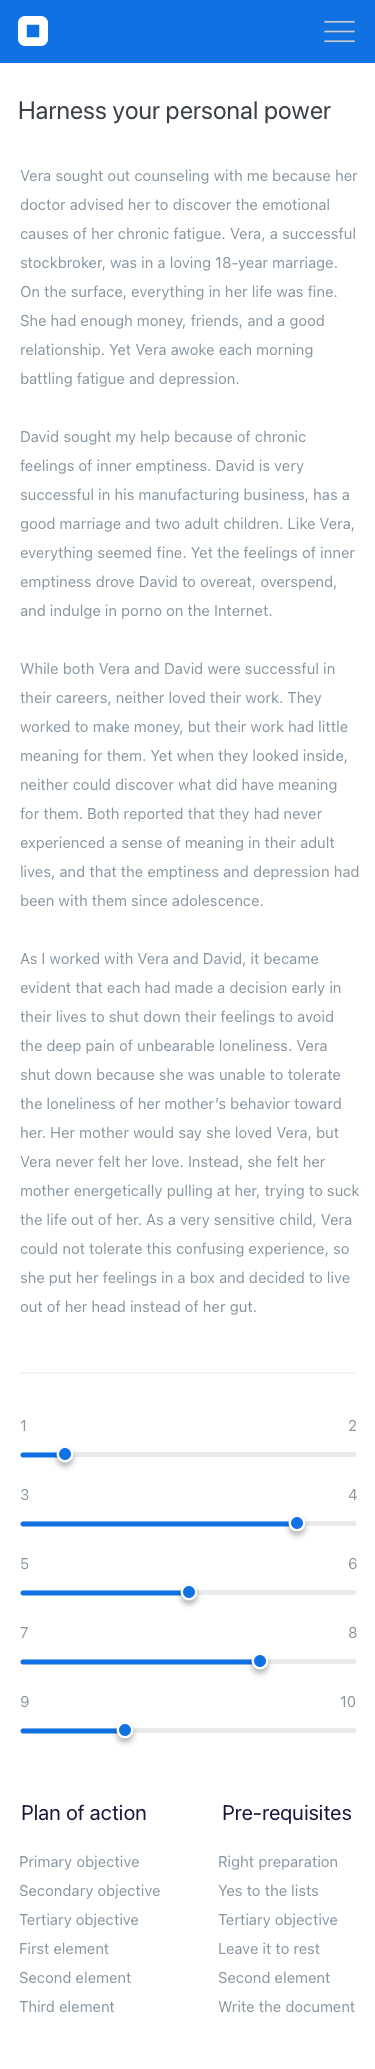
Text in this UI design:
Right preparation
Yes to the lists
Tertiary objective
Leave it to rest
Second element
Write the document
Pre-requisites
Primary objective
Secondary objective
Tertiary objective
First element
Second element
Third element
Plan of action
9
10
7
8
5
6
3
4
1
2
Vera sought out counseling with me because her doctor advised her to discover the emotional causes of her chronic fatigue. Vera, a successful stockbroker, was in a loving 18-year marriage. On the surface, everything in her life was fine. She had enough money, friends, and a good relationship. Yet Vera awoke each morning battling fatigue and depression.

David sought my help because of chronic feelings of inner emptiness. David is very successful in his manufacturing business, has a good marriage and two adult children. Like Vera, everything seemed fine. Yet the feelings of inner emptiness drove David to overeat, overspend, and indulge in porno on the Internet.

While both Vera and David were successful in their careers, neither loved their work. They worked to make money, but their work had little meaning for them. Yet when they looked inside, neither could discover what did have meaning for them. Both reported that they had never experienced a sense of meaning in their adult lives, and that the emptiness and depression had been with them since adolescence.

As I worked with Vera and David, it became evident that each had made a decision early in their lives to shut down their feelings to avoid the deep pain of unbearable loneliness. Vera shut down because she was unable to tolerate the loneliness of her mother’s behavior toward her. Her mother would say she loved Vera, but Vera never felt her love. Instead, she felt her mother energetically pulling at her, trying to suck the life out of her. As a very sensitive child, Vera could not tolerate this confusing experience, so she put her feelings in a box and decided to live out of her head instead of her gut.

Harness your personal power